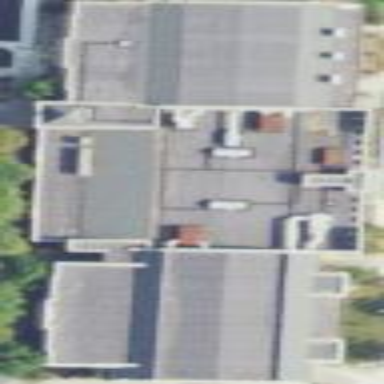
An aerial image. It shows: University building with flat black roof.